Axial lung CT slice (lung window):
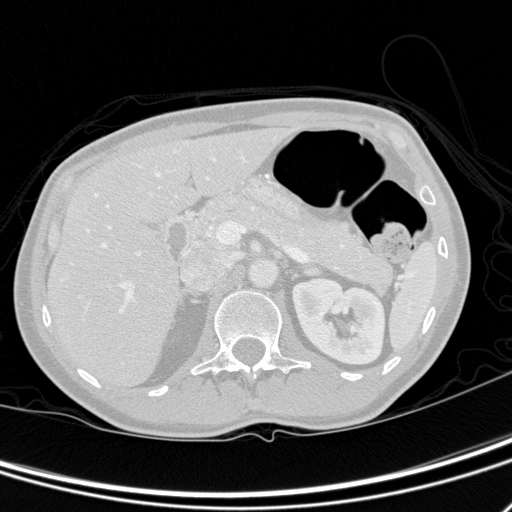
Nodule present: no